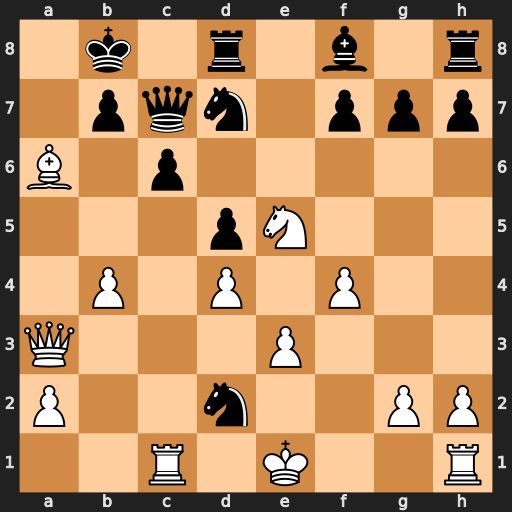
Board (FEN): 1k1r1b1r/1pqn1ppp/B1p5/3pN3/1P1P1P2/Q3P3/P2n2PP/2R1K2R
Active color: w
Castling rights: K
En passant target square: -
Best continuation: Bxb7 Kxb7 Rxc6 Qxc6 Nxc6